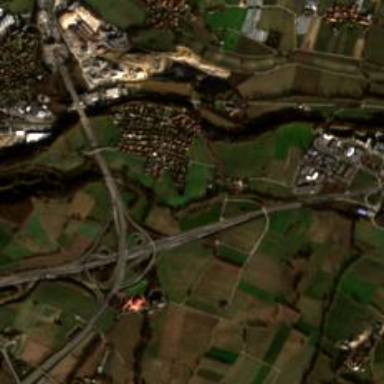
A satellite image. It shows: Motorway junction.